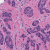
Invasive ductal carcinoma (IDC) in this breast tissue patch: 1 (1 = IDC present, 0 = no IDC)